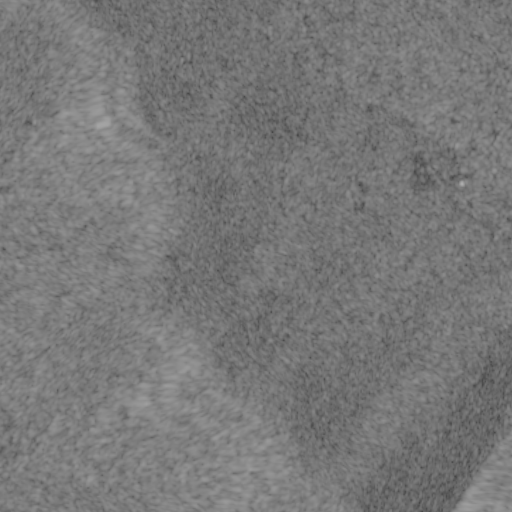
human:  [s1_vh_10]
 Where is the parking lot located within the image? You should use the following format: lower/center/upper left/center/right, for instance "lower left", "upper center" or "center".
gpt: The parking lot is located in the center right of the image.
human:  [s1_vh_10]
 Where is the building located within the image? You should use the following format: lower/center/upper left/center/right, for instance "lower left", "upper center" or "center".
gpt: The building is located in the center of the image.
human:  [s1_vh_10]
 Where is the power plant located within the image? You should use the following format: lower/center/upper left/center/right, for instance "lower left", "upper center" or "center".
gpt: There is no power plant in the image.

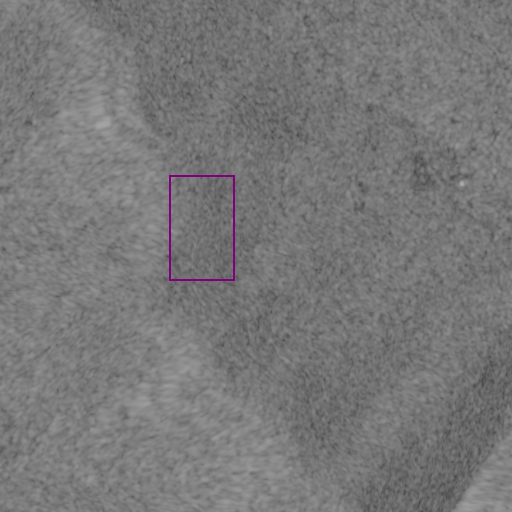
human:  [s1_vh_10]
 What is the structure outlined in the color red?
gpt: There is no red outline.
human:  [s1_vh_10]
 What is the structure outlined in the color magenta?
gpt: There is no structure outlined in magenta.